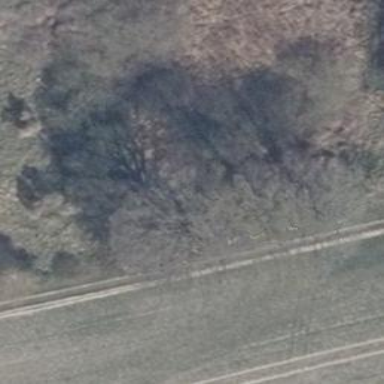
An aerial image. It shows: Beautiful tree in nature.